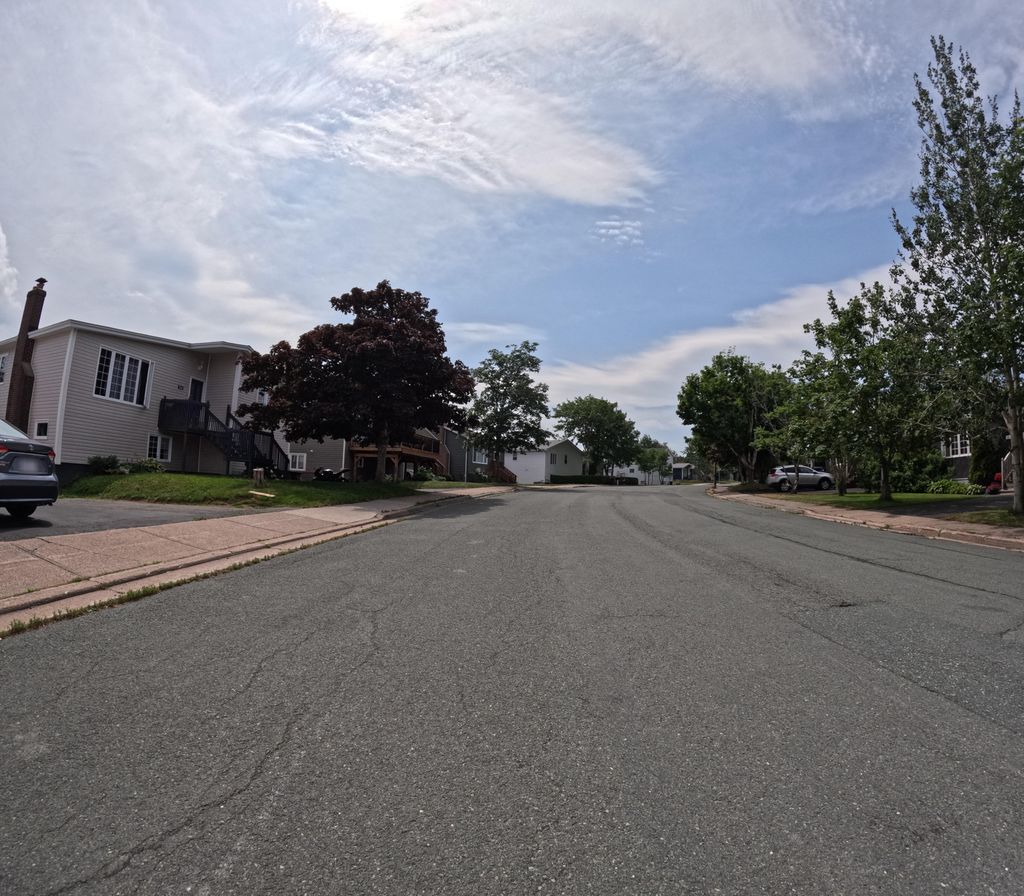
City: st_johns